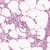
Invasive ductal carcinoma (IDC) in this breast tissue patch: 0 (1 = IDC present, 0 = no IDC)